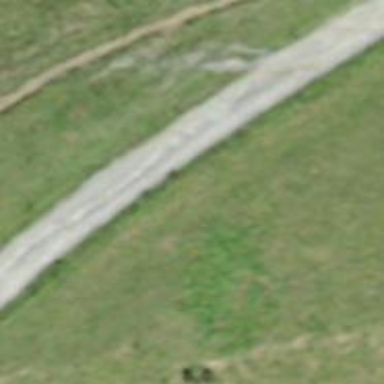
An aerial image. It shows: Gravel path with excellent visibility for trails.